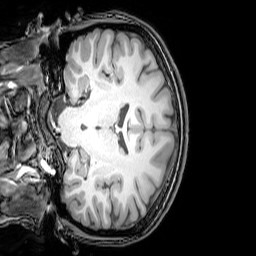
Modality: T1w
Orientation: coronal
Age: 22
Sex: female
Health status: healthy
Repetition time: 0.081 s
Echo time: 0.037 s